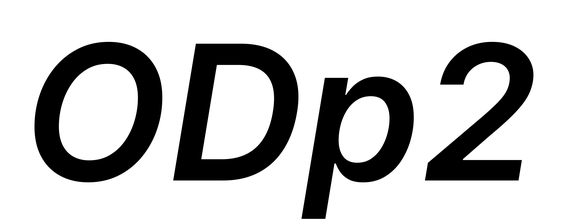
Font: Inter-Italic_SemiBold_Italic